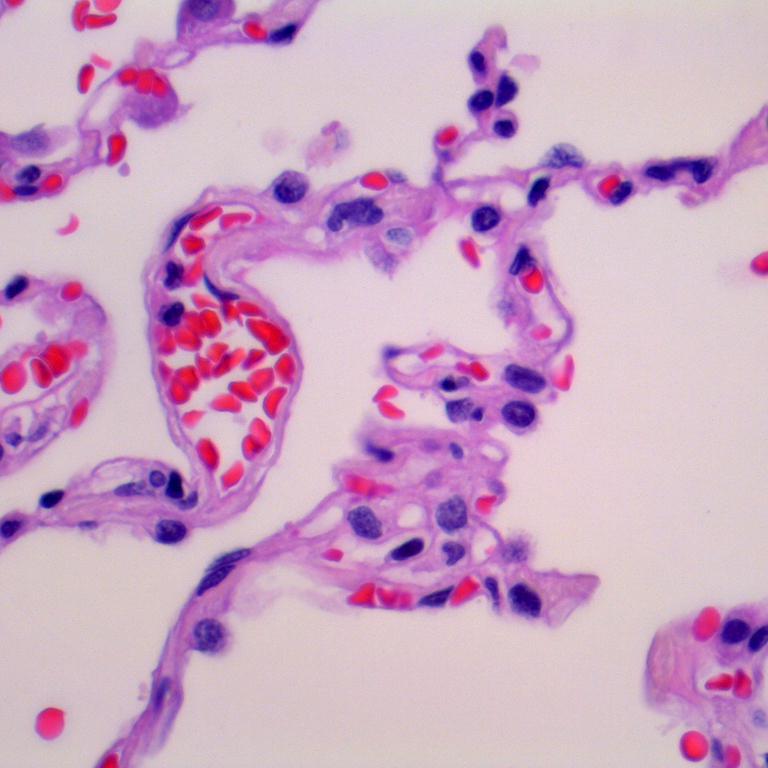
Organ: lung
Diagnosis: benign